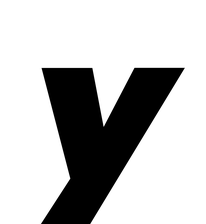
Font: Poppins-BlackItalic